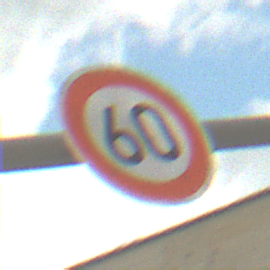
Verkehrszeichen: Geschwindigkeit60
Umgebung: Outdoor, Suburban
Tageszeit: MorningAfternoon
Wetter: PartlyCloudy
Licht: Natural
Jahreszeit: NotSpecified
Kontrast: LowContrast